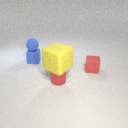
small blue rubber sphere to the left of large yellow rubber cube